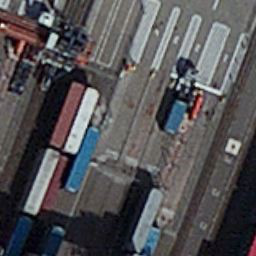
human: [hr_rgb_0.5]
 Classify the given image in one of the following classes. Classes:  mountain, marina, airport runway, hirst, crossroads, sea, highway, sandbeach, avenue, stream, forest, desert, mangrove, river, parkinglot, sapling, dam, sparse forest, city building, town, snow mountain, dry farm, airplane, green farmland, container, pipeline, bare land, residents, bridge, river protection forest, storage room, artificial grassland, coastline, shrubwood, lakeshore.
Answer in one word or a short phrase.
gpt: container